Question: I have the following div collection in my HTML. It's designed to dynamically replicate according to user interaction.
'''
<div class="bill-item">
<!-- Section for a single item -->
<div class="bill-item-img">
<!-- Section for Item pic -->
</div>
<div class="bill-item-description">
<!-- Section for Item description and pricing -->
<div class="bill-item-name">
<p class="bill-item-name-left">Normal Cofee</p><p class="bill-item-name-right">170.00</p>
<div class="clear"></div>
</div>
<div class="bill-item-price">
<span>170.00 USD</span>
</div>
<div class="bill-item-amount">
<span>2</span>
</div>
</div>
<div class="bill-amount-selection">
<!-- Section where the increment & decrement of item amount goes -->
<a class="amount-increase" href="#"></a>
<a class="amount-decrease" href="#"></a>
</div>
</div>
'''
This is the HTML Rendered image of the elements.

I've written the following script to increase the bill-item-amount span value.
'''
$(".amount-increase").click(function(){
x+=1;
$(".bill-item-amount span").html(x);
});
$(".amount-decrease").click(function(){
if(!x<=0){
x-=1;
$(".bill-item-amount span").html(x);
}
});
'''
This works great but, it updates the value of both the span elements. what I want is to catch the event of the clicked element (which I do now) and increase the span value of the respective span. How can I filter out which span to update using javascript.?
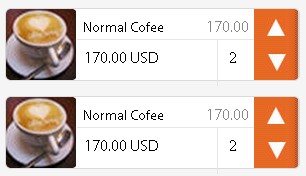
Answer: You should walk the dom tree from the clicked element up until you reach the '.bill-item' element and the go down to the '.bill-item-amount span' node
'''
$(".amount-increase").click(function(){
var $span = $(this).parent().parent().find(".bill-item-amount span");
var x = $span.html();
x+=1;
$span.html(x);
});
$(".amount-decrease").click(function(){
var $span = $(this).parent().parent().find(".bill-item-amount span");
var x = $span.html();
if(!x<=0){
x-=1;
$span.html(x);
}
});
'''